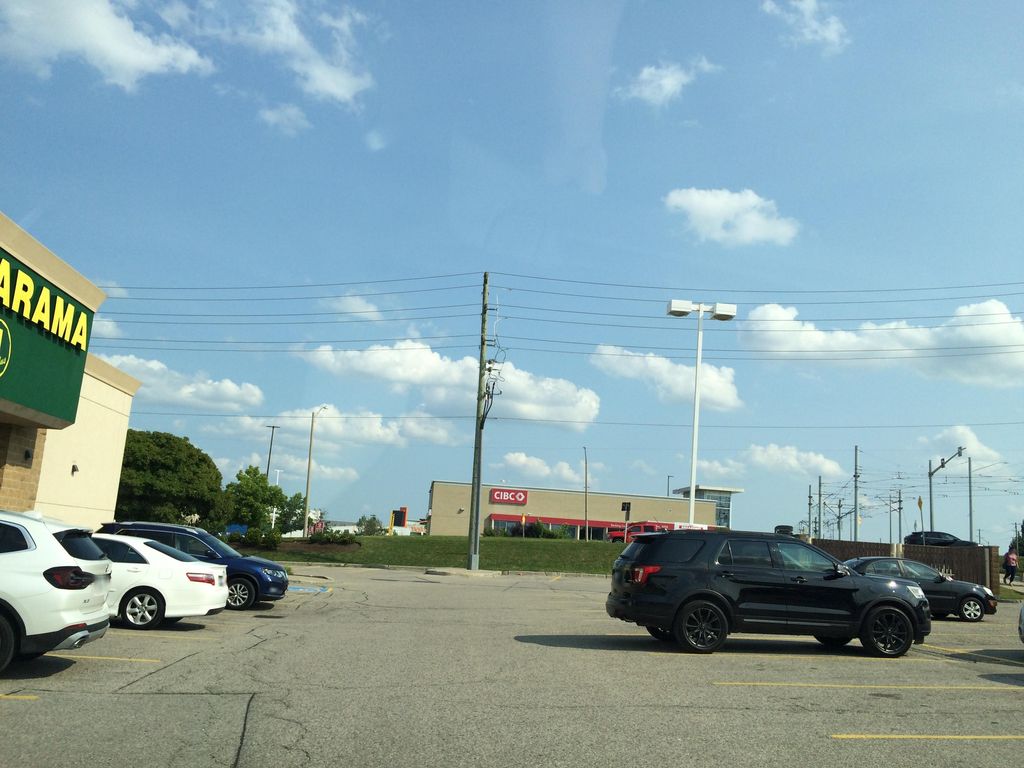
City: kitchener-waterloo